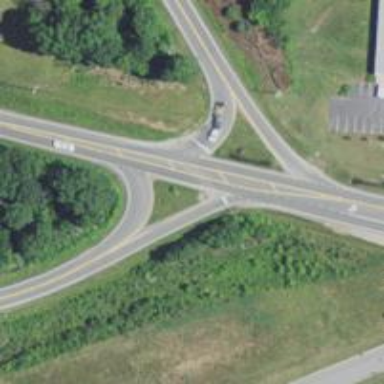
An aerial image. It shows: Cloverleaf junction on trunk link highway.